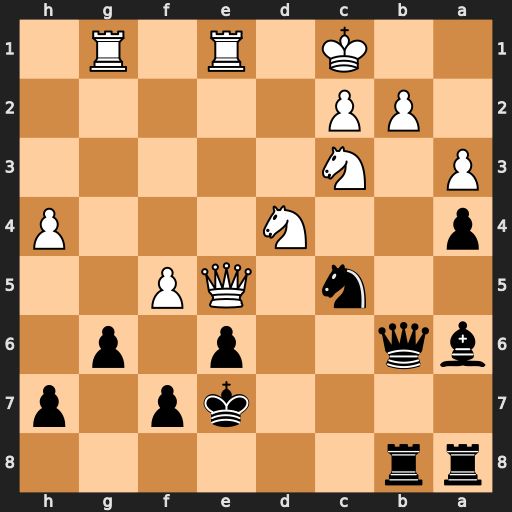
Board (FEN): rr6/4kp1p/bq2p1p1/2n1QP2/p2N3P/P1N5/1PP5/2K1R1R1
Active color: b
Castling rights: -
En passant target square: -
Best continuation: Nd3+ cxd3 Qxb2+ Kd1 Qxc3